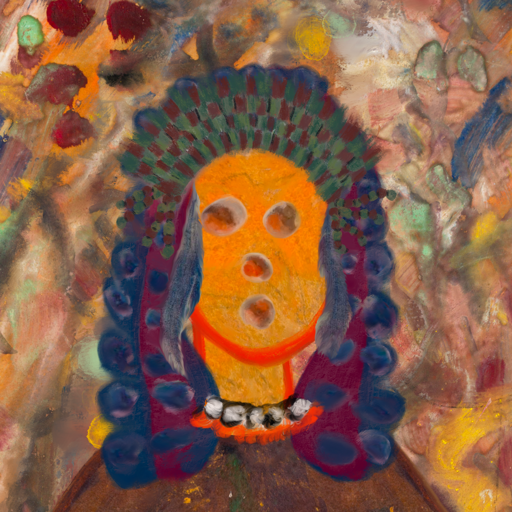
Background: Mother_And_Son_Mother, Head And Neck Front: Sisters, Face Front: Rupkatha, Bust: Comrade, Hair Front: Hill_Girl, Head Accessory: After_Raid_Crown, Second Necklace: Blank, Necklace: An_Impression, Baby: Blank